Current action and preconditions to check: trajectory_clear

Your task: For each precondition in the list above, predict whether it will hold at this action.

Consider the current scene as observed from the mobile robot's camera, and analyze the predicted future states of all dynamic agents (e.g., people, animals, vehicles, or any moving entities) within the NEXT SECOND.

IMPORTANT: Only answer "very likely" if you are absolutely certain—based on strong, clear evidence—that a dynamic agent will violate the precondition in the predicted future state. Do NOT answer "very likely" for unlikely, ambiguous, or low-probability risks.

Ask yourself for each precondition: Is there a high probability, with clear and convincing evidence, that the predicted future states of any dynamic agent will interfere with the predicted future state of the currently executing action within the NEXT SECOND, causing that precondition to fail?

Assess the risk level based on these predictions. Use "likely" or "very likely" if motions create a clear risk of interference.

Use "neutral" or "improbable" if agents are nearby but their predicted paths are clearly diverging or non-conflicting.

Failure Risk Categories: "very improbable", "improbable", "neutral", "likely", "very likely"

Answer Format: Output ONLY the probability_of_failure value from these categories: "very improbable", "improbable", "neutral", "likely", "very likely"

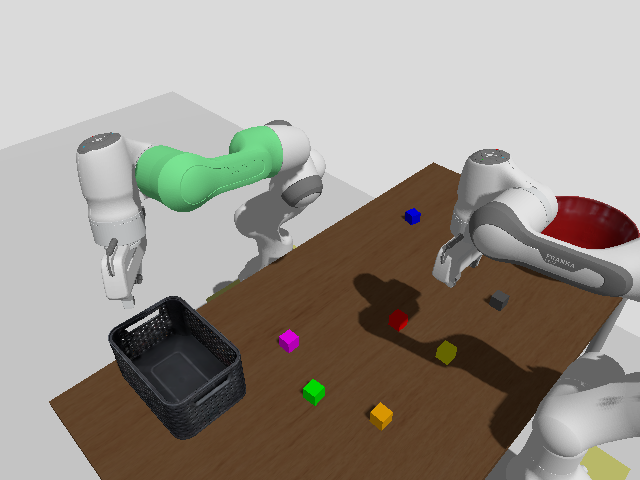

Answer: very improbable